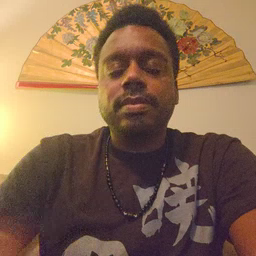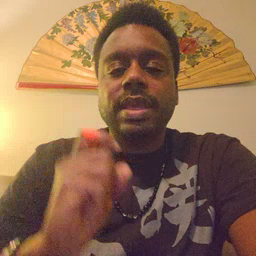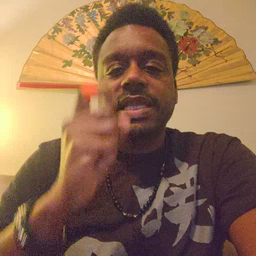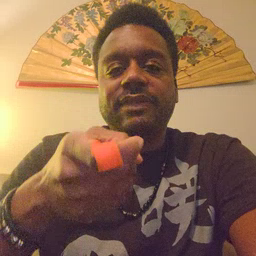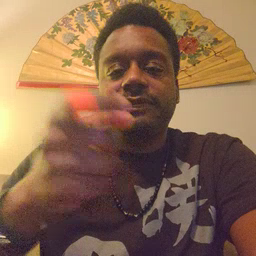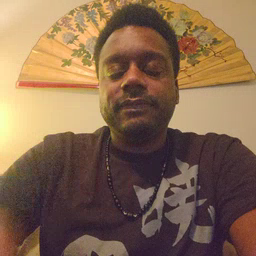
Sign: gift